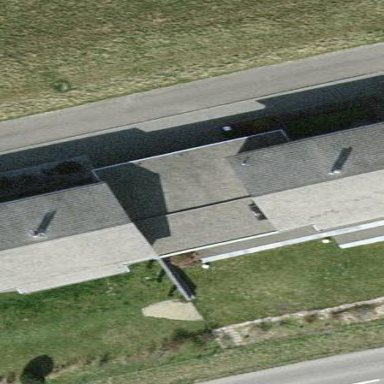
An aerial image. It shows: Garages with flat roofs.